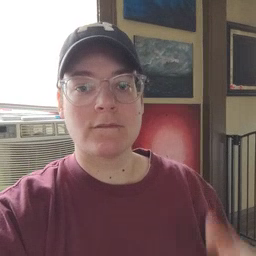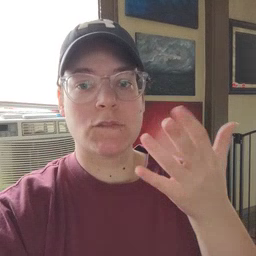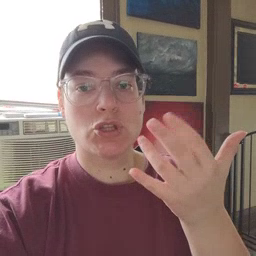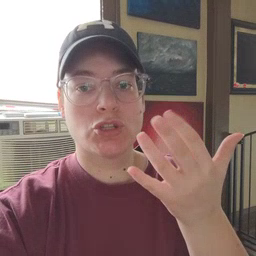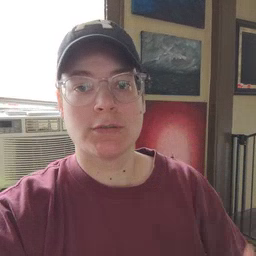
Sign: finger